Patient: sex M, age 65
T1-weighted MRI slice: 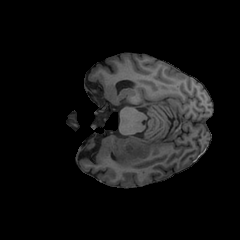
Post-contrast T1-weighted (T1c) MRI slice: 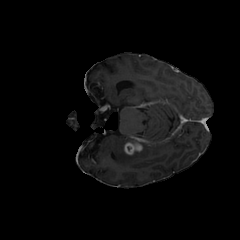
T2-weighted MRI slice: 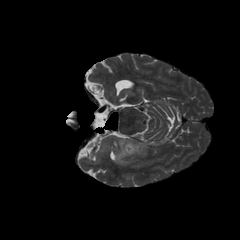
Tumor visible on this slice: yes
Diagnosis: Glioblastoma, IDH-wildtype
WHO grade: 4